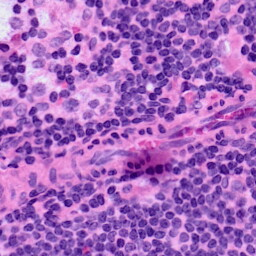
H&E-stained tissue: LymphNode